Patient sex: M
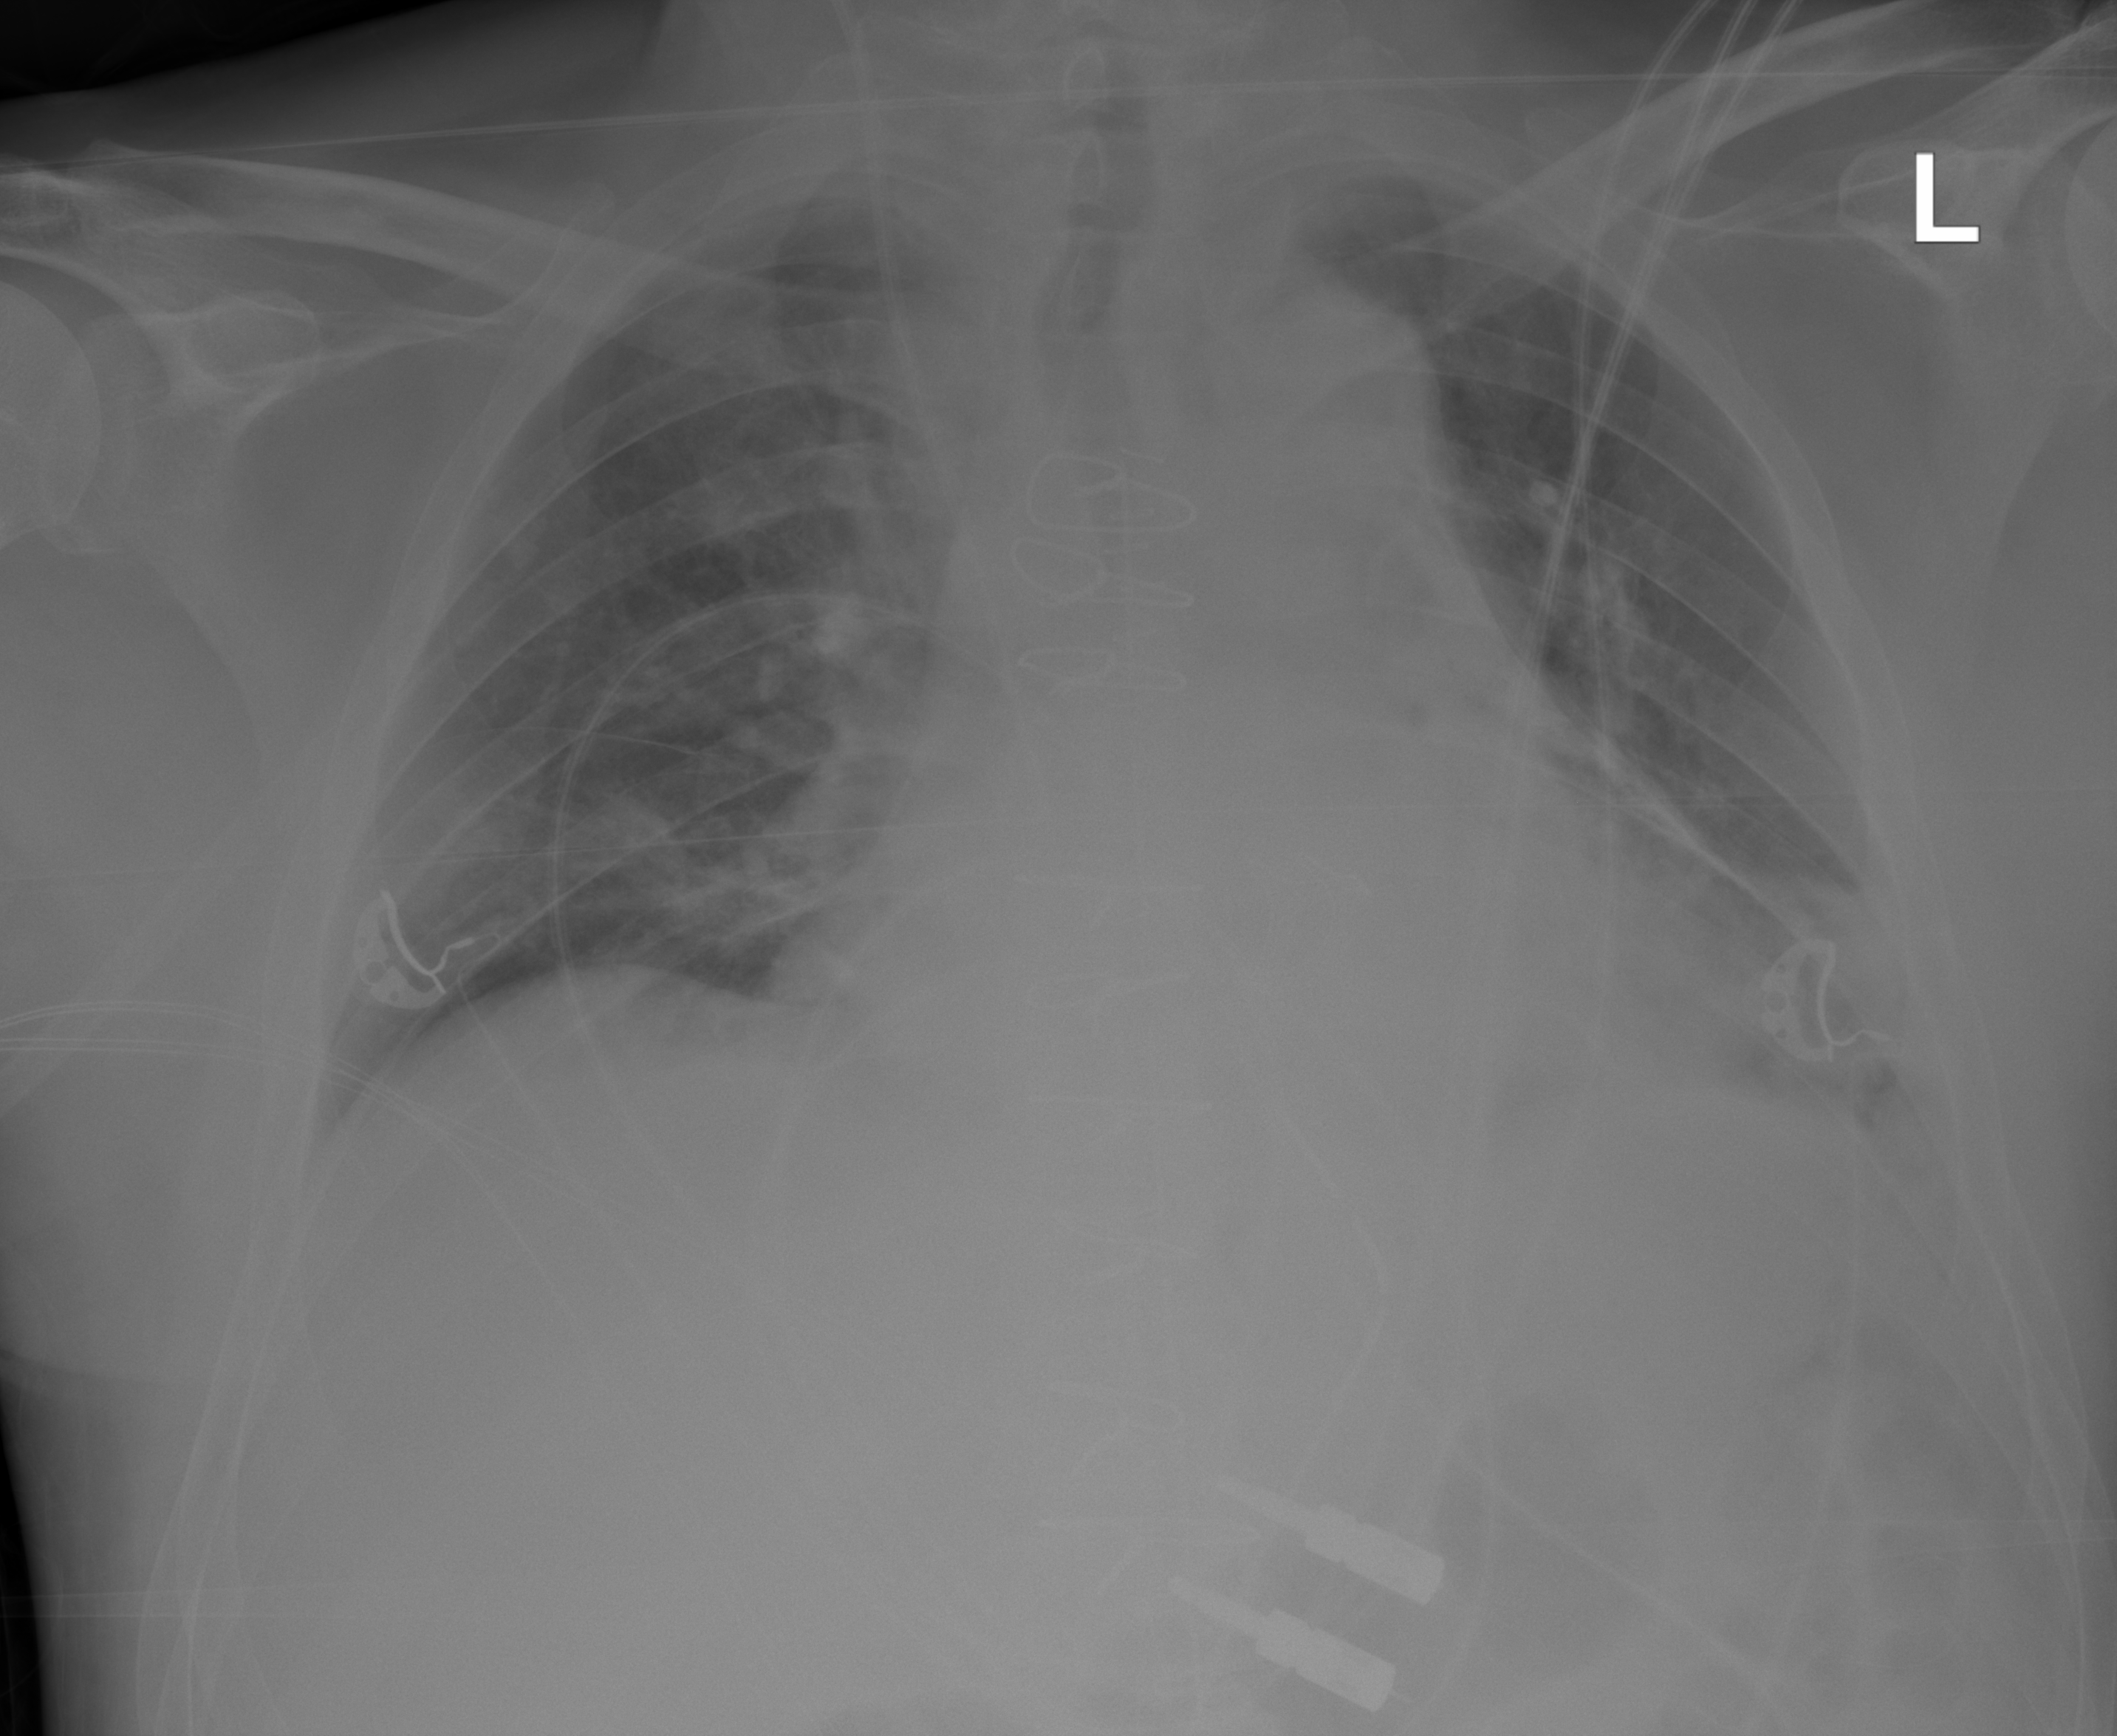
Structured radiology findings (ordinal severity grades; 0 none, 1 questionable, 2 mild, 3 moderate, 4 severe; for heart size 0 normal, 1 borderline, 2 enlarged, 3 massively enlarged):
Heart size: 2
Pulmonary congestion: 2
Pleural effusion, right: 0
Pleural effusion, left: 0
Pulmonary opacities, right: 2
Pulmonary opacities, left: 2
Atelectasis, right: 2
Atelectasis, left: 2